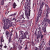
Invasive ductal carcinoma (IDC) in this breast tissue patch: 1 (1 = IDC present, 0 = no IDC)